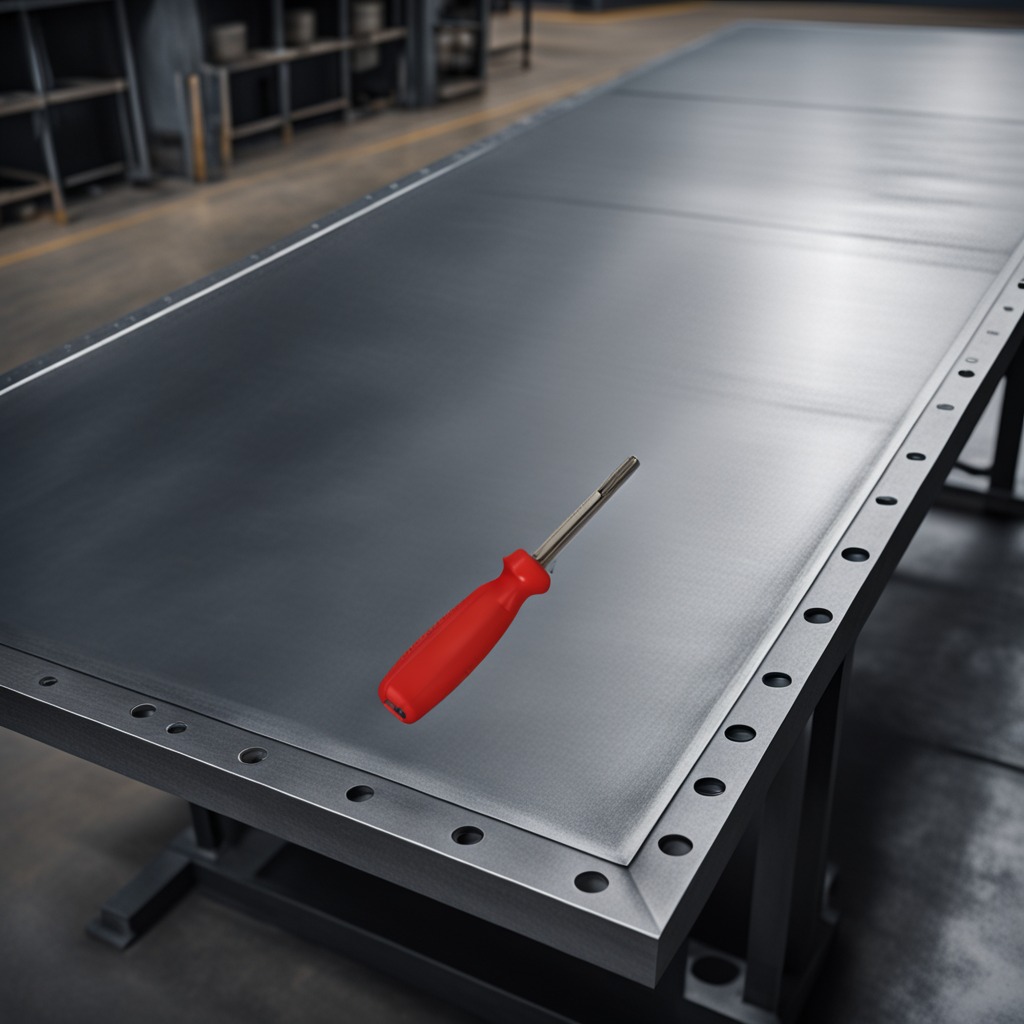
A screwdriver lying on a cold steel table in a mining workshop gritty textures